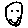
Label: smiley face